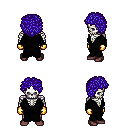
a pixel art fantasy rpg character, male body template, skeleton, gray robe, white pants, blue curly afro hairstyle, gold gloves, maroon shoes, four views (front, back, left, right), 2x2 character sprite sheet, small pixel art, hard edges, no anti-aliasing